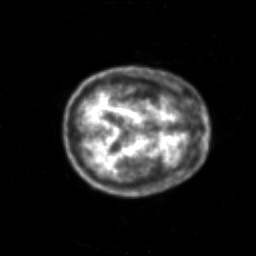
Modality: PET
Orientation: axial
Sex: male
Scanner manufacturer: siemens